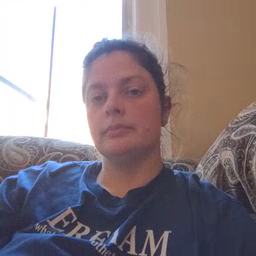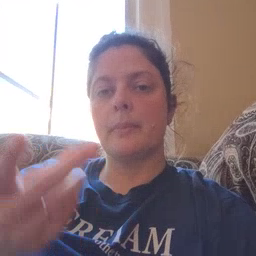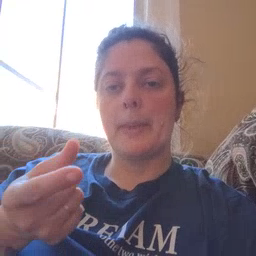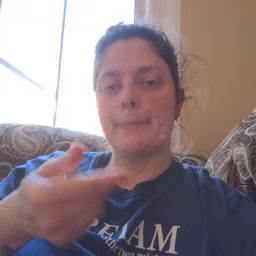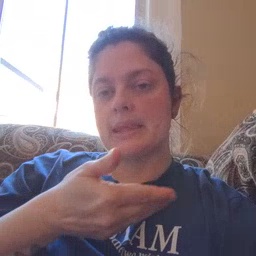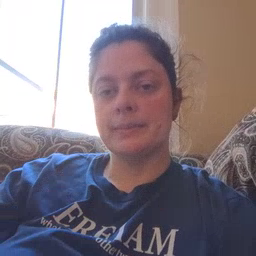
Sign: puppy